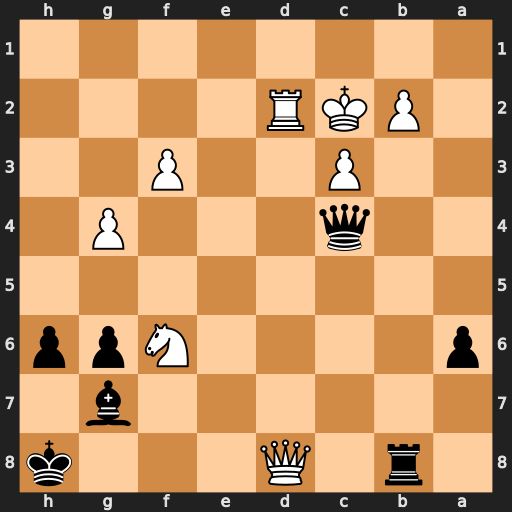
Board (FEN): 1r1Q3k/6b1/p4Npp/8/2q3P1/2P2P2/1PKR4/8
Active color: b
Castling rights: -
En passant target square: -
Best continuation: Rxd8 Rxd8+ Bf8 Rxf8+ Kg7